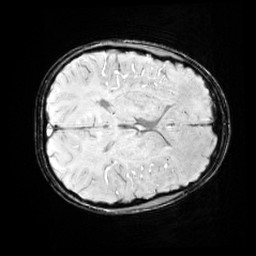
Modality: SWI
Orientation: axial
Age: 12
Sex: male
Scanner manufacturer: siemens
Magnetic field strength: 3 T
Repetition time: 0.027 s
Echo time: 0.02 s